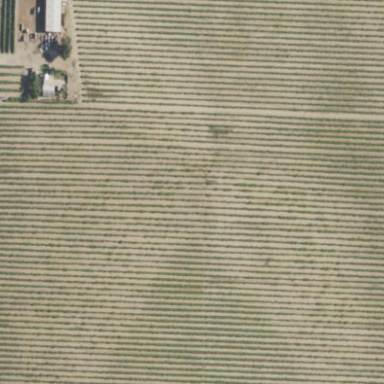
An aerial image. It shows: Vineyard.